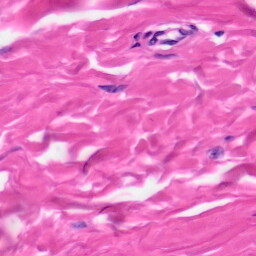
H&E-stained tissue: Skin